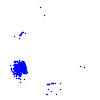
Particle: electron